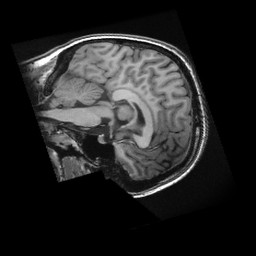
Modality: T1w
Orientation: sagittal
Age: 34
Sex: female
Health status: healthy
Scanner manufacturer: ge
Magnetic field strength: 3 T
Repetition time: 0.00842 s
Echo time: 0.00308 s